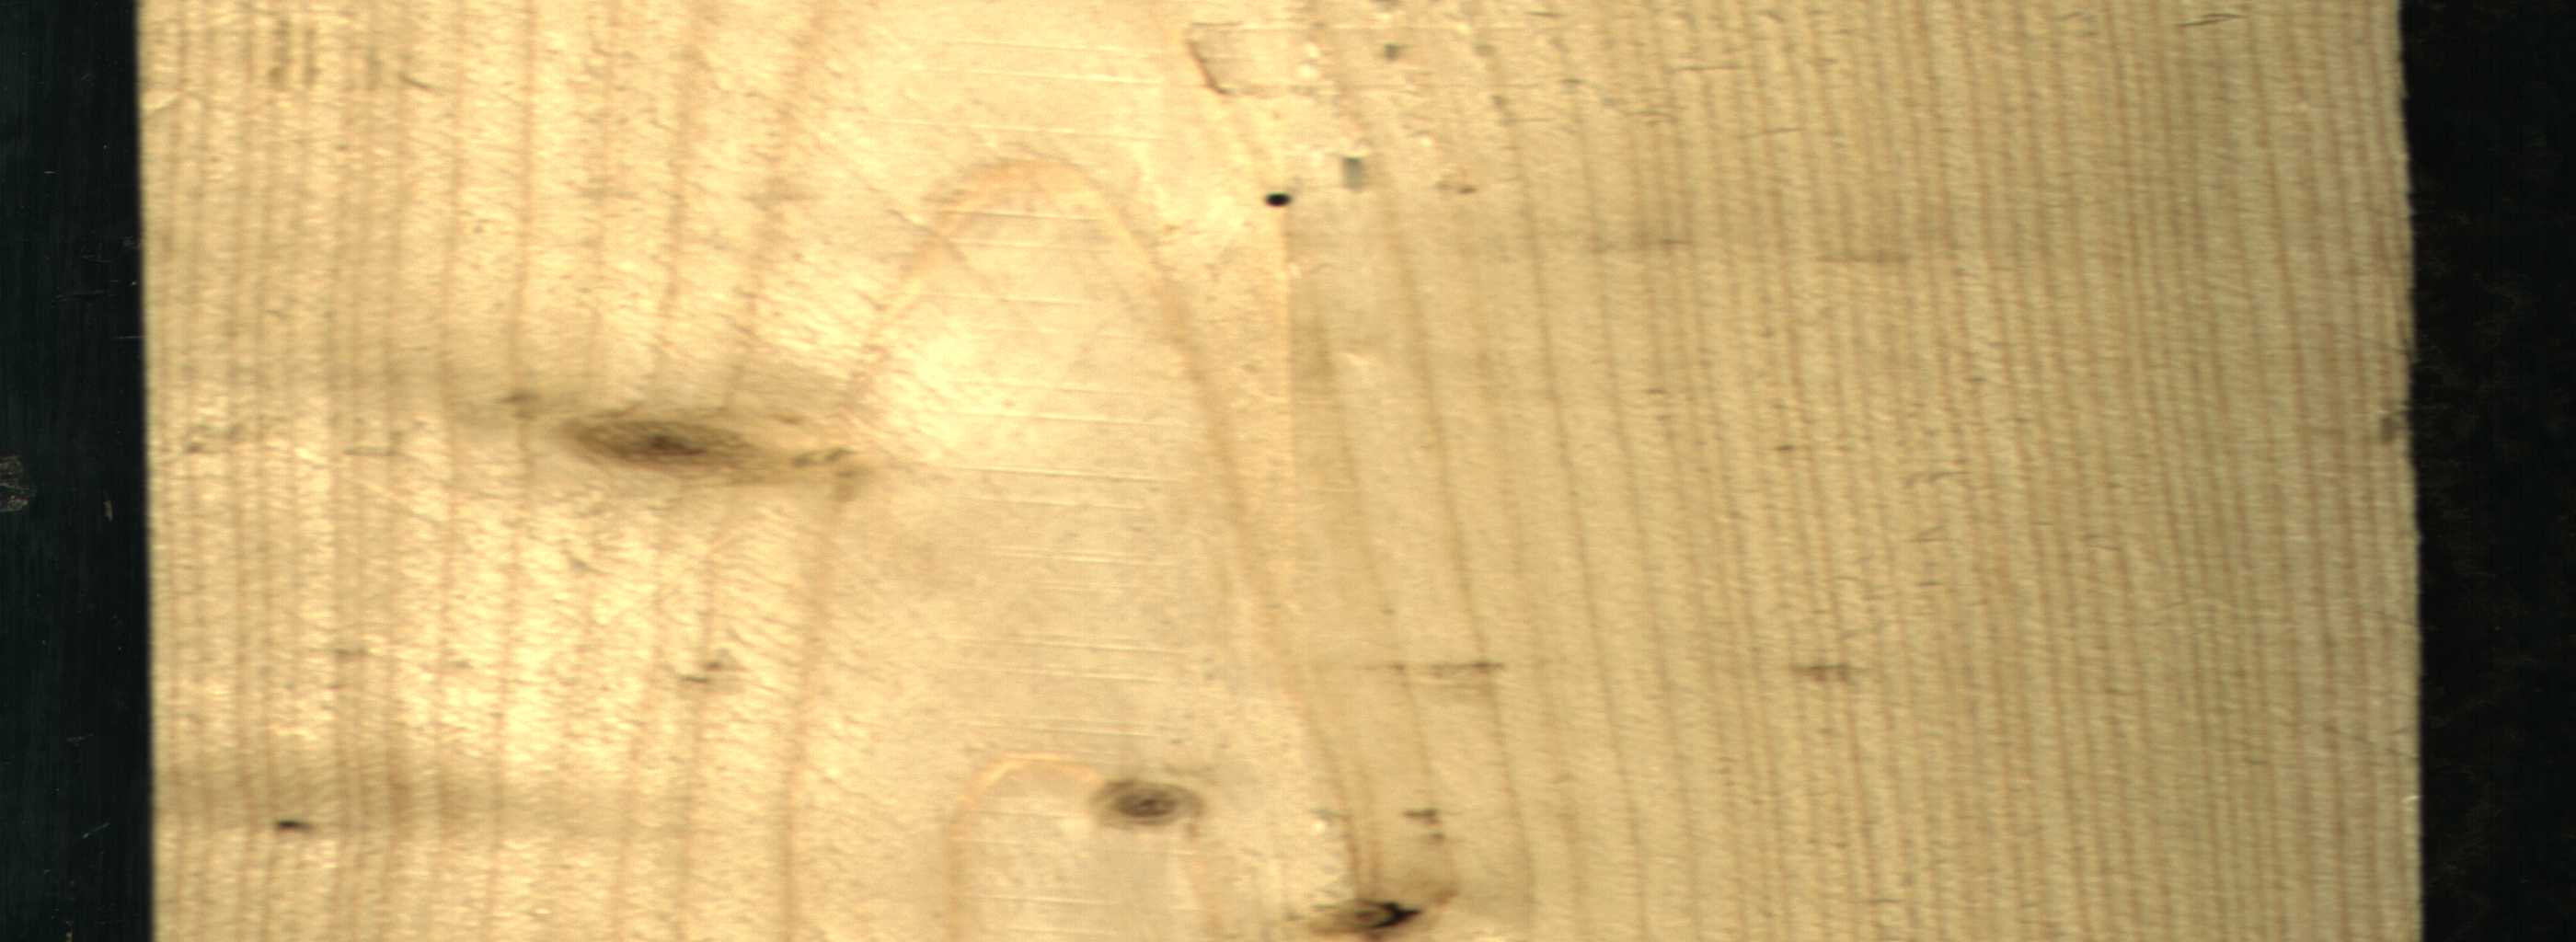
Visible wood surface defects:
Dead_Knot
Dead_Knot
Live_Knot
Live_Knot